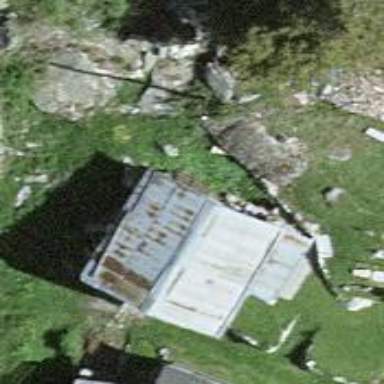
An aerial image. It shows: Simple house.